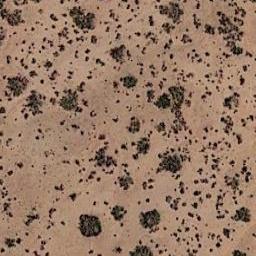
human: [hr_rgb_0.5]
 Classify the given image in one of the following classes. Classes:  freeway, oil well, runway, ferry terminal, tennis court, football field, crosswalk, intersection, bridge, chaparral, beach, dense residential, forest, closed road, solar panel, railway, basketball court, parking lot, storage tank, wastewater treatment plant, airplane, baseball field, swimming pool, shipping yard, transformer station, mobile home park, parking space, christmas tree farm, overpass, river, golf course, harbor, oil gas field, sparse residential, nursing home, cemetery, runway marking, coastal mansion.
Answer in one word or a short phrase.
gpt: chaparral